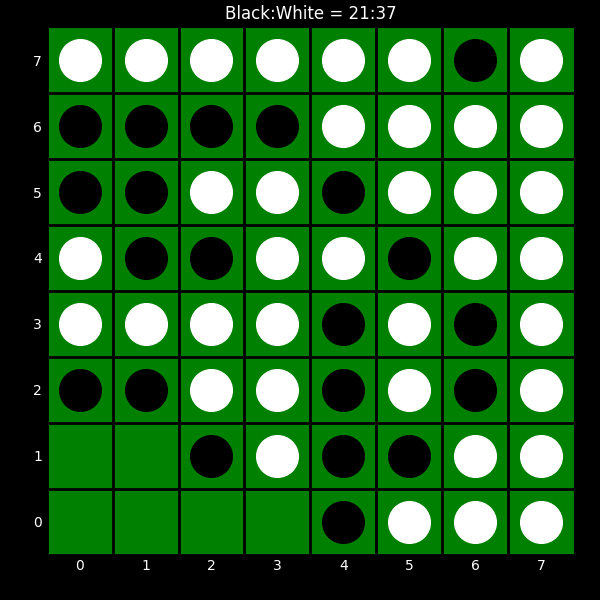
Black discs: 21
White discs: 37